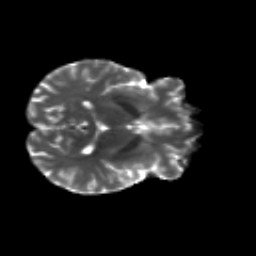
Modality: T2w
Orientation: axial
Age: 24
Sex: male
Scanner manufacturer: siemens
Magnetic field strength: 3 T
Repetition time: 8.8 s
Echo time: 0.085 s